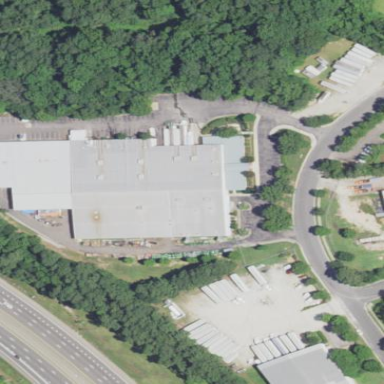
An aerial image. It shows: Commercial building.